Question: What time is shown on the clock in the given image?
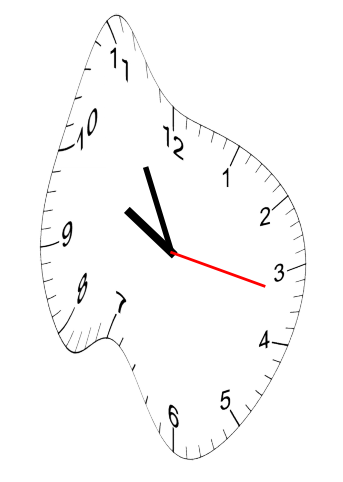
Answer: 09:55:17